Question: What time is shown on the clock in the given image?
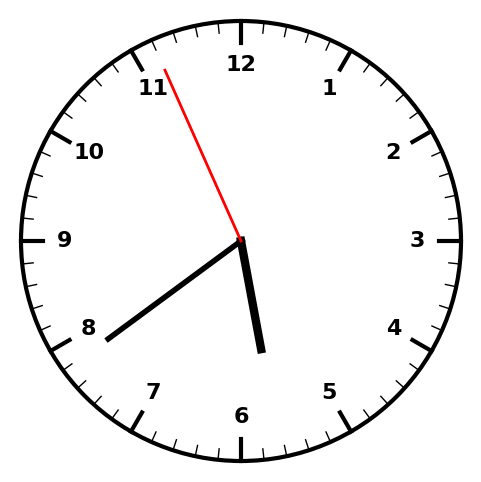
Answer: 05:38:56